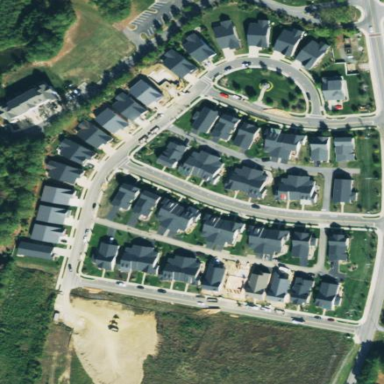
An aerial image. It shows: Residential area within neighborhood.